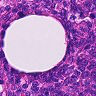
Metastatic tissue present: no